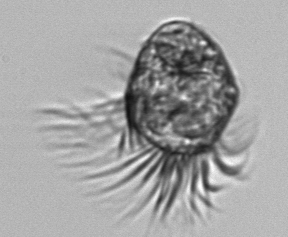
Label: Pelagostrobilidium